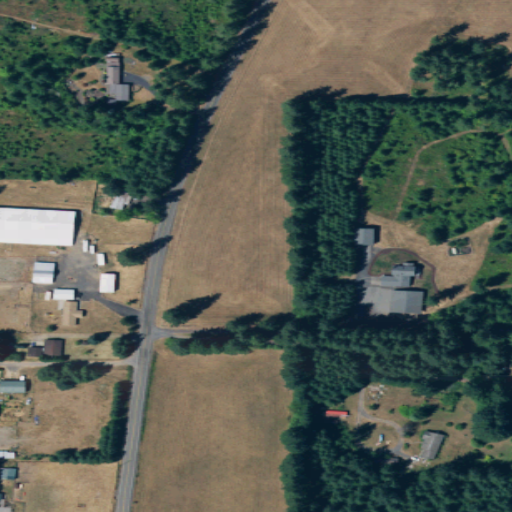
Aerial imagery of mountain in Washington named Finn Hill containing pasture, evergreen forest, open development, low intensity development, mixed forest, medium intensity development, high intensity development, shrub, and deciduous forest